Field crop: maize
Growth stage: 2
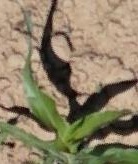
Species: maize